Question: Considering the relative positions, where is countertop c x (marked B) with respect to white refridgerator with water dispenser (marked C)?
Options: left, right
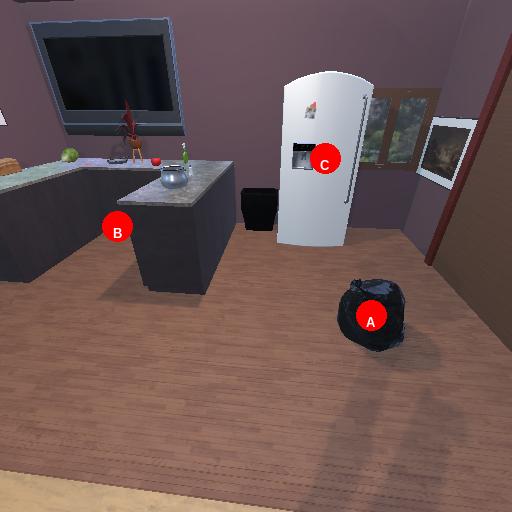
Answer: left